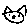
Label: cat